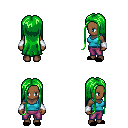
a pixel art fantasy rpg character, female body template, human, dark skin, teal pirate shirt, magenta pants, green extra-long hairstyle, white cloth bracers, black slippers, four views (front, back, left, right), 2x2 character sprite sheet, small pixel art, hard edges, no anti-aliasing